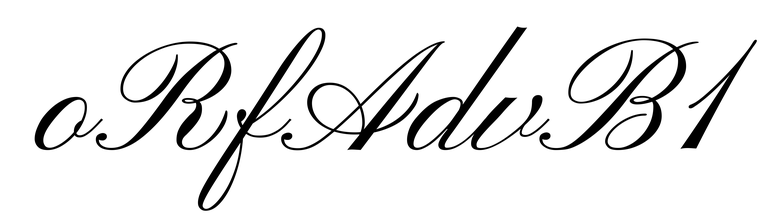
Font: PinyonScript-Regular